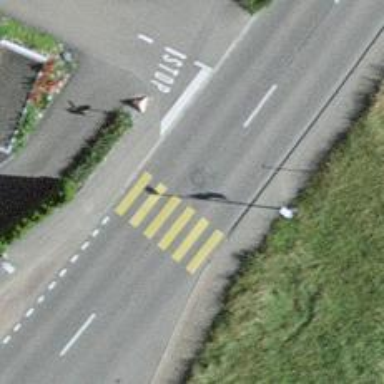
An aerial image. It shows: Marked road crossing.